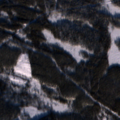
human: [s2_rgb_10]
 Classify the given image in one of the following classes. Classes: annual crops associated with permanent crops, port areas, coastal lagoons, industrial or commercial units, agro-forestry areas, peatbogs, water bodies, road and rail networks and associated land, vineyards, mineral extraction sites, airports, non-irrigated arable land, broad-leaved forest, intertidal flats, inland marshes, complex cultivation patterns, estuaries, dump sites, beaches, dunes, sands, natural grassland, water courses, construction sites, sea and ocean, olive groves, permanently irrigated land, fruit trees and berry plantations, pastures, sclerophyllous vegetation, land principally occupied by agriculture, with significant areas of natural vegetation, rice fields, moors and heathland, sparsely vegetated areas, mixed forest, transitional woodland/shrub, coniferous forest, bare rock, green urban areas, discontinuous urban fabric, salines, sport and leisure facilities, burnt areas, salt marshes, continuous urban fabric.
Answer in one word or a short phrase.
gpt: coniferous forest, mixed forest